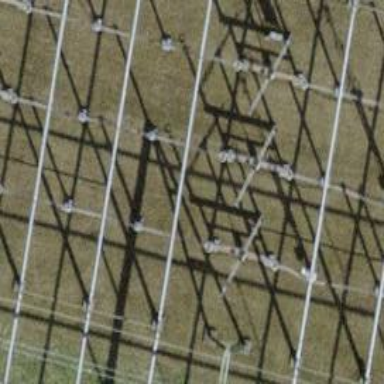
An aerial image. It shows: Power line carrying busbar.